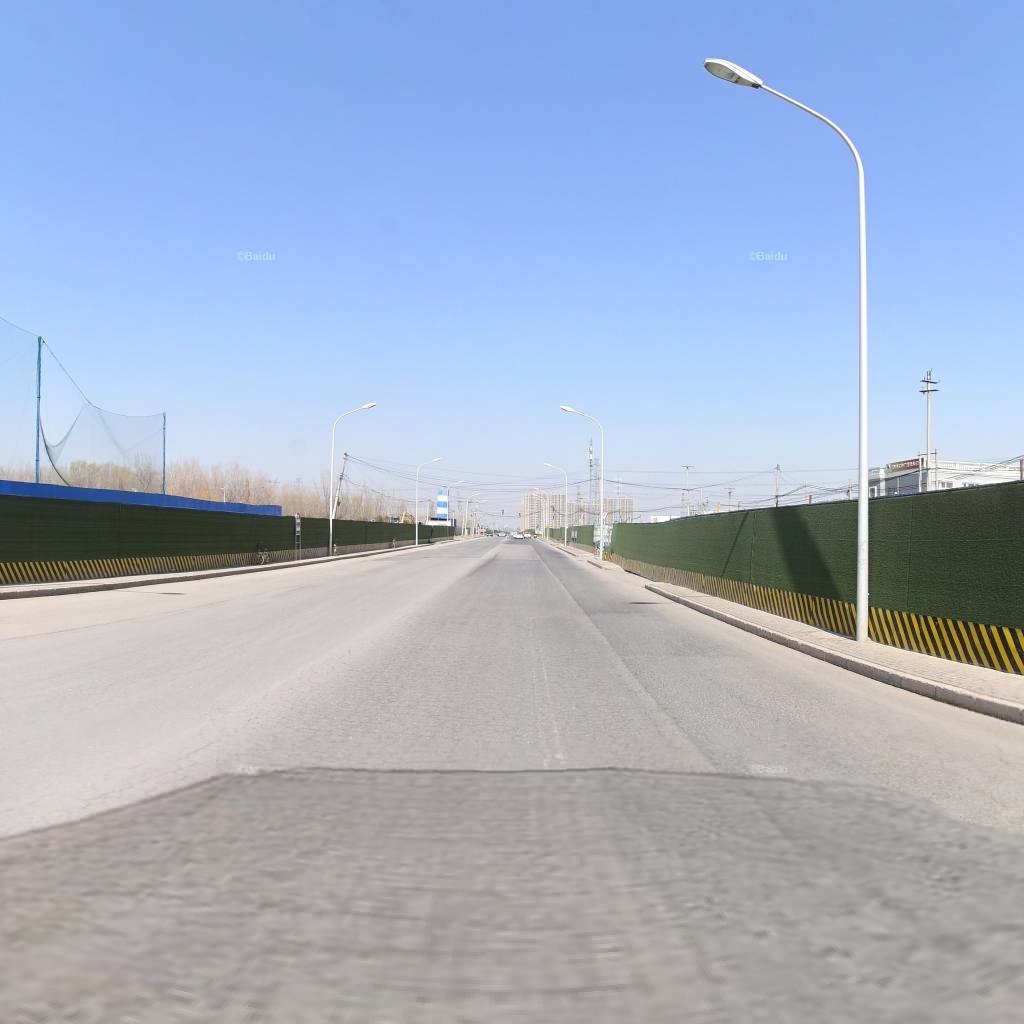
Region: Chaoyang
Road damage annotations: alligator crack